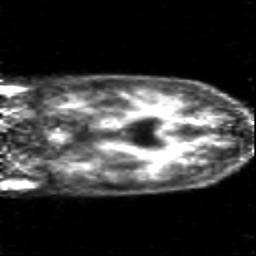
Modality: PET
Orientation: coronal
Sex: female
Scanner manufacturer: siemens